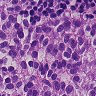
Metastatic tissue present: yes